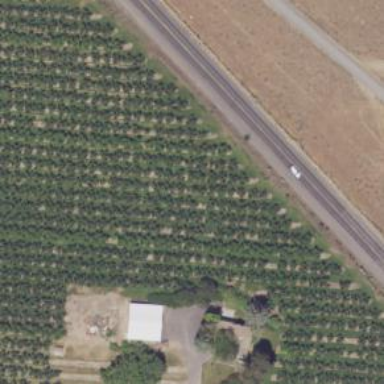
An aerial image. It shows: Orchard.